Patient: sex M, age 54
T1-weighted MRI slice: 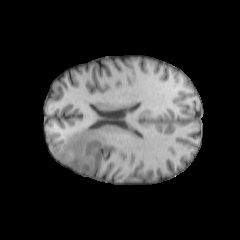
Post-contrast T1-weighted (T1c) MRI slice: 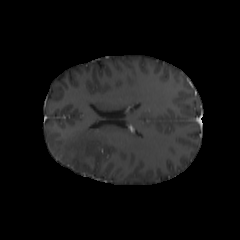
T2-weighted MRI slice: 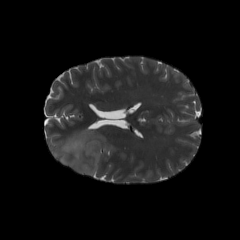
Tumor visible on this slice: yes
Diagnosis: Astrocytoma, IDH-wildtype
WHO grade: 3